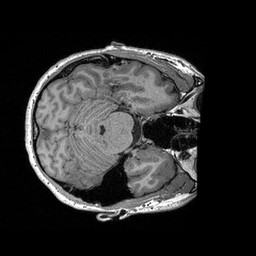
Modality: T1w
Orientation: axial
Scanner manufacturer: siemens
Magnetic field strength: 3 T
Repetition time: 2.3 s
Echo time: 0.00298 s